二年级 · 画法几何学
距离 6 厘米处画一棵

10 厘米处画一朵 ब日.
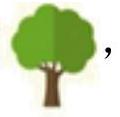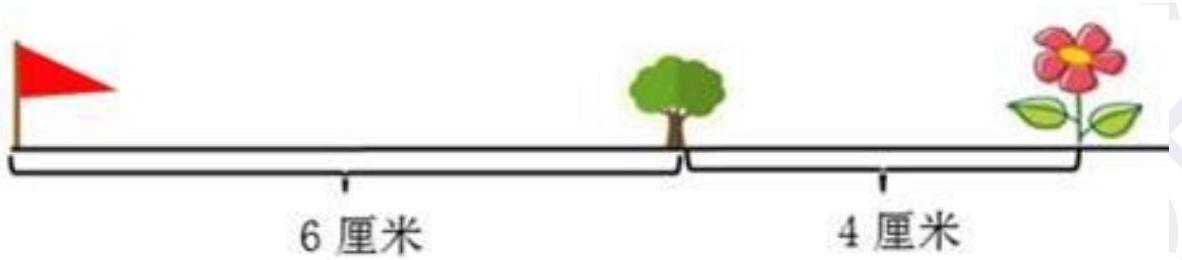
答案: 图: